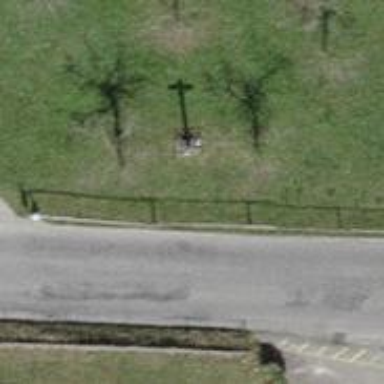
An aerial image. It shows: Wayside cross with historic significance.